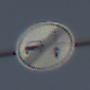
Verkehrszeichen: EndeVerbotUeberholenEinspurigeFahrzeuge
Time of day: MorningAfternoon
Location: Outdoor (Nature)
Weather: PartlyCloudy
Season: NotSpecified
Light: Natural